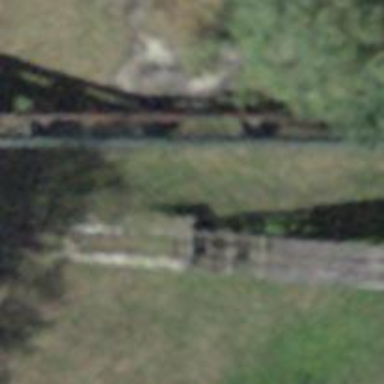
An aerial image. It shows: Historic funicular railway station.